Question: I added the jar file in my project but still I cant not find reference to the methods of the library.
'''
getContentPane().add(tPanel, BorderLayout.CENTER);
Document d = new Document();
'''
I can only find reference to the Document class of .

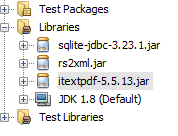
Answer: I have solved the issue. I had imported. After I cleaned unused imports and the try to import it worked.
I think the reason is javax.swing.text has document class implemented that's why it was showing that class and preventing me form importing anything for the same class.